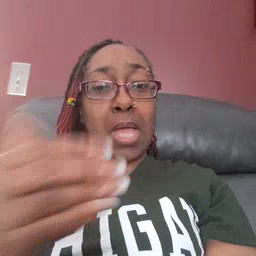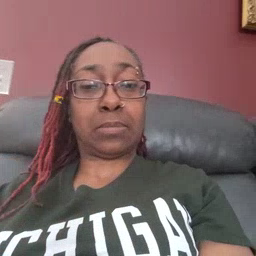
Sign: wait